Platform: Mobile
Application: Chrome
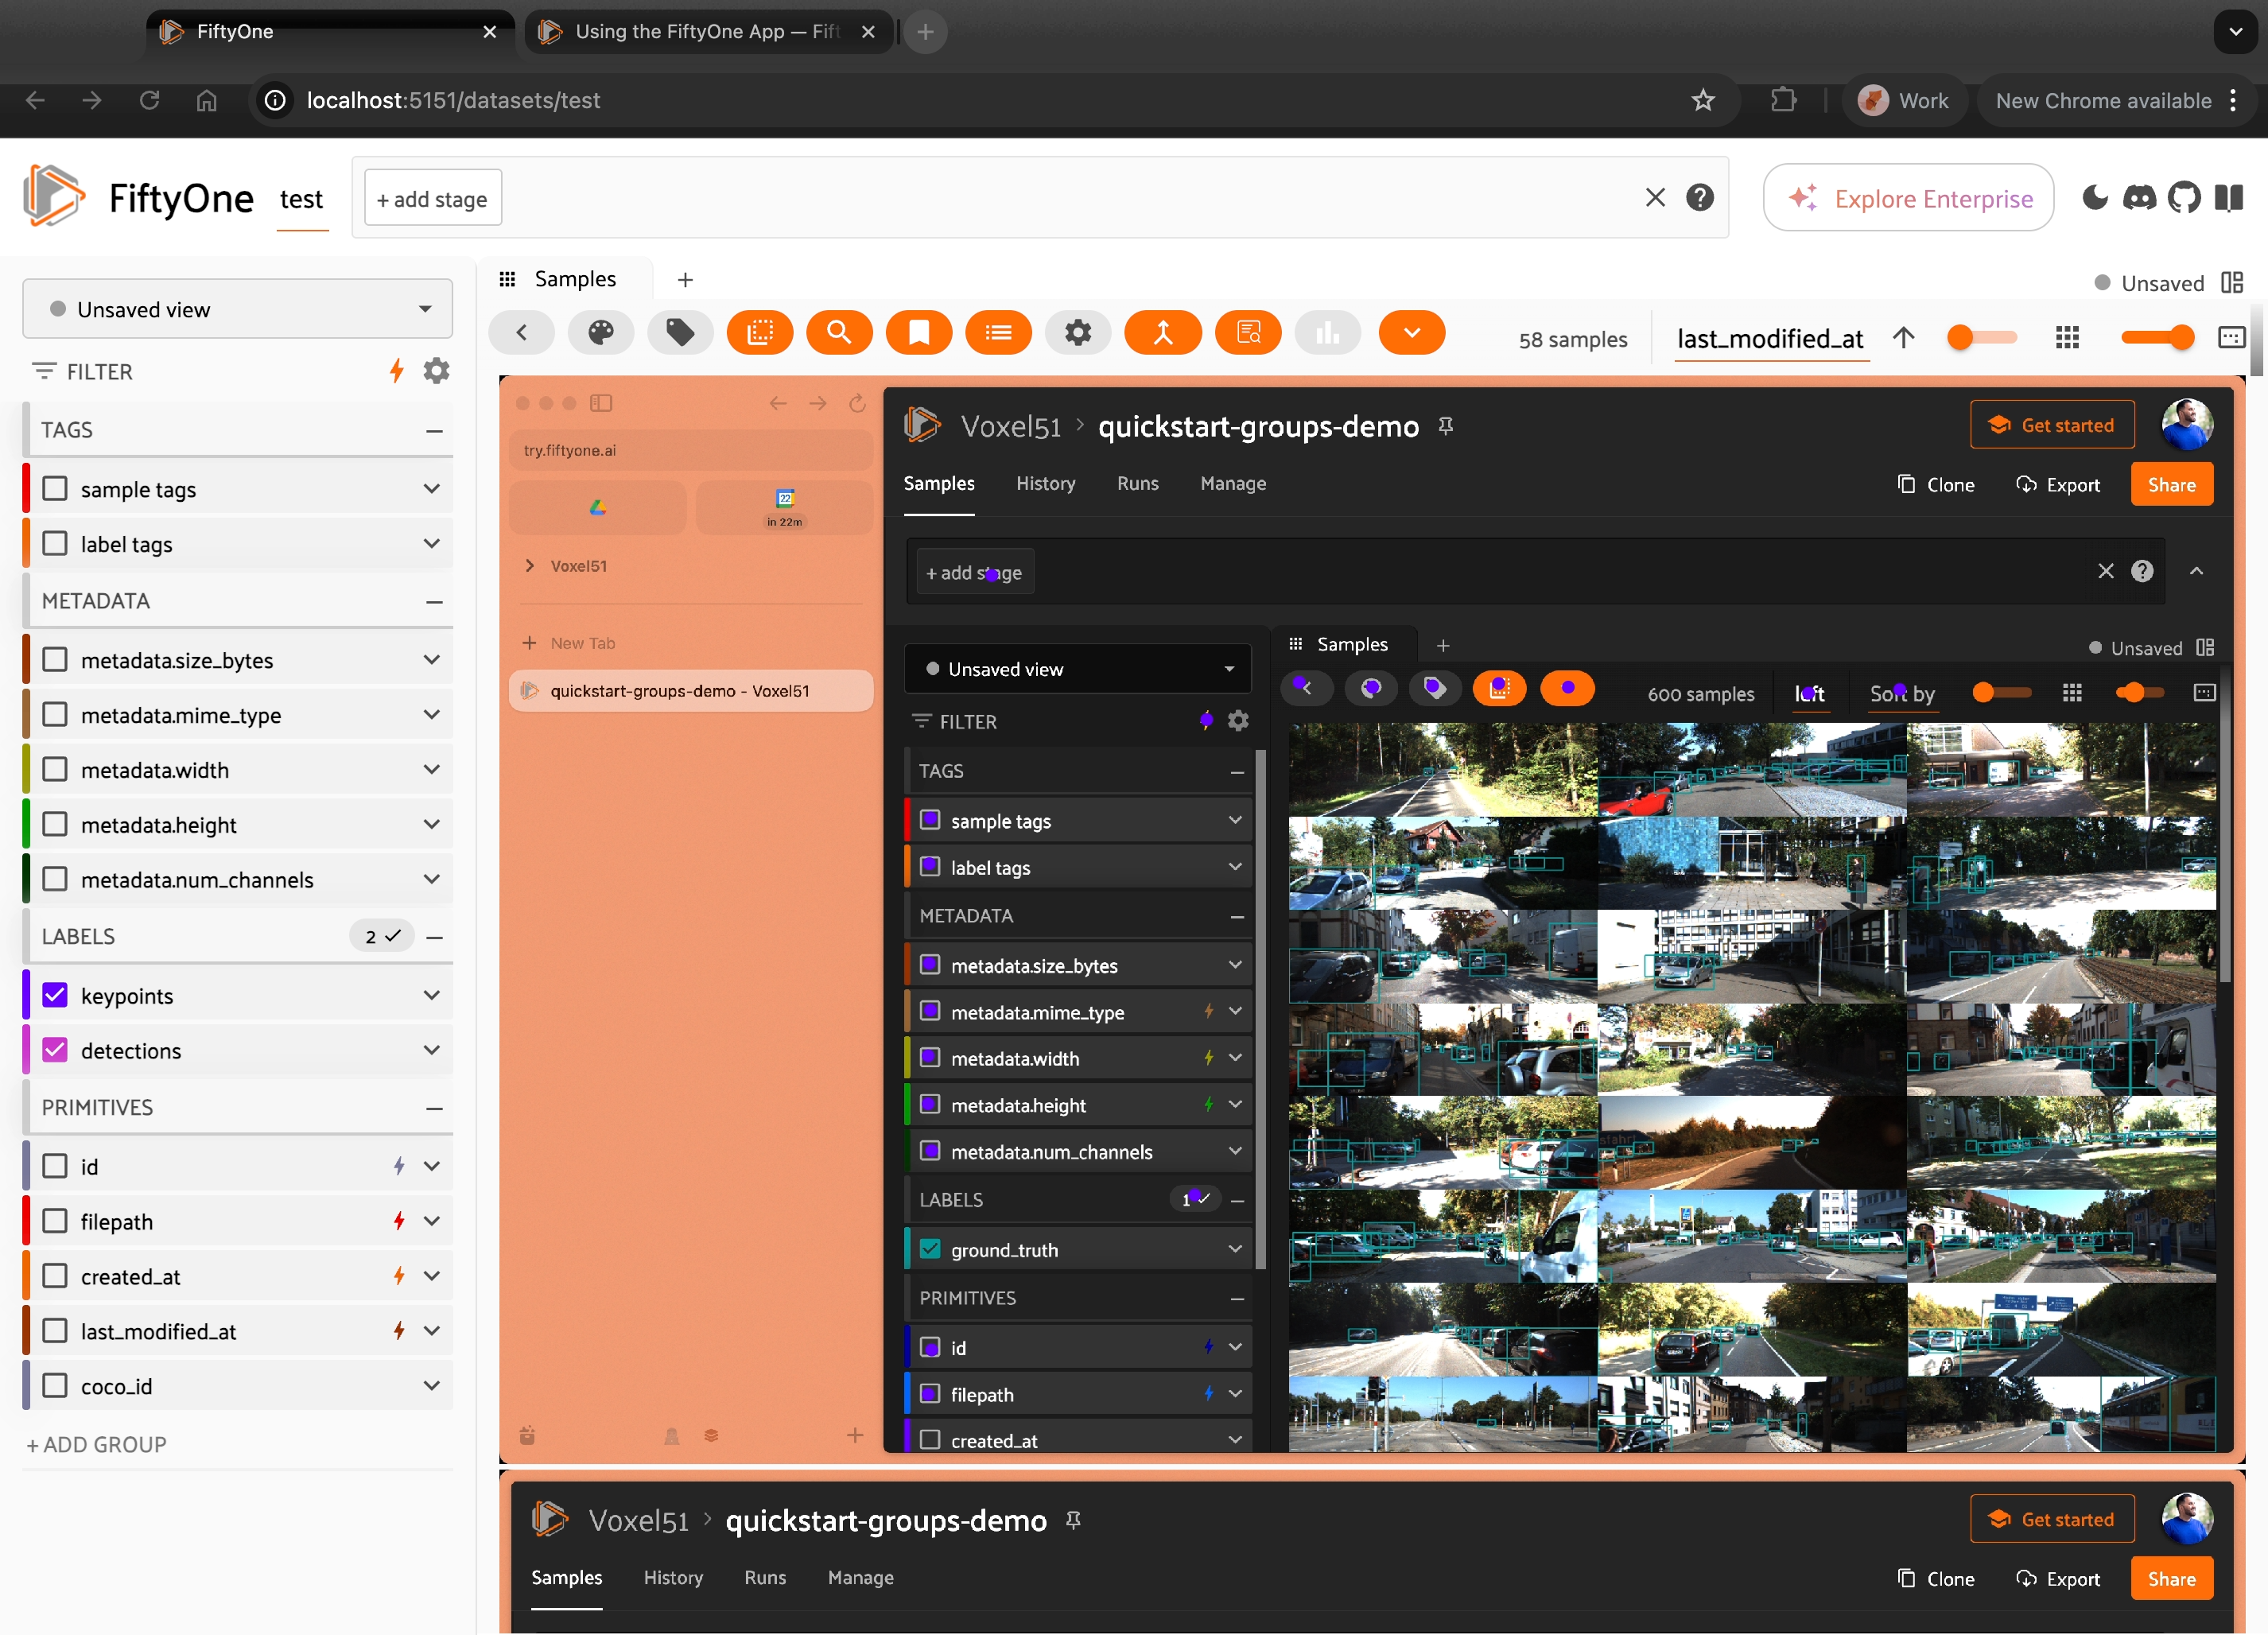
task_description: Display the sample tags on the samples in the samples panel
action_type: click
element_info: Checkbox

task_description: Show the label tags in the samples panel
action_type: click
element_info: Checkbox

task_description: Show the size in bytes of each sample in the samples panel
action_type: click
element_info: Checkbox

task_description: Display the mime type of each sample in the samples panel
action_type: click
element_info: Checkbox

task_description: Show the width of each sample in the samples panel
action_type: click
element_info: Checkbox

action_type: click

task_description: Show the number of channels for each sample in the samples panel
action_type: click
element_info: Checkbox

task_description: Hide the sidebar
action_type: click
element_info: Icon

task_description: Open the color settings
action_type: click
element_info: Icon

task_description: Add a view stage
action_type: select
element_info: Menu Item

task_description: Clear the keypoints labels from the sample samples panel
action_type: click
element_info: Icon

task_description: Clear the detections label from the samples in the samples panel
action_type: click
element_info: Checkbox

task_description: Display the coco_id on the samples in the samples panel
action_type: click
element_info: Checkbox

task_description: Display when the samples were last modified
action_type: click
element_info: Checkbox

task_description: Show when these samples were created
action_type: click
element_info: Checkbox

task_description: Change to dark mode
action_type: click
element_info: Icon

task_description: Open display settings
action_type: click
element_info: Icon

task_description: Reset the spacing between samples in the samples panel
action_type: click
element_info: Icon

task_description: Reset the zoom of samples in the samples panel
action_type: click
element_info: Icon
task_description: Locate the view bar
action_type: hover
element_info: Menu Item

task_description: Where do I click to load a saved view on this dataset or create a new view?
action_type: click
element_info: Menu Item

task_description: Where can I load a saved workspace or create a new workspace?
action_type: click
element_info: Button

task_description: Where is the actions row toolbar located?
action_type: hover
element_info: Menu Item

task_description: How many samples are in this dataset?
action_type: hover
element_info: Text

task_description: How are the samples in the samples panel sorted?
action_type: hover
element_info: Text

task_description: Change the spacing between samples in the samples panel
action_type: drag
element_info: Slider

task_description: Change the zoom of the samples in the samples panel
action_type: drag
element_info: Slider